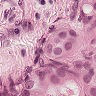
Metastatic tissue present: yes